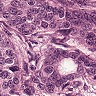
Metastatic tissue present: yes